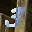
Label: 3